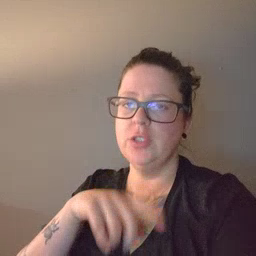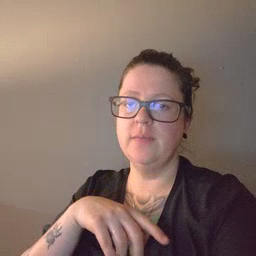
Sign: shhh